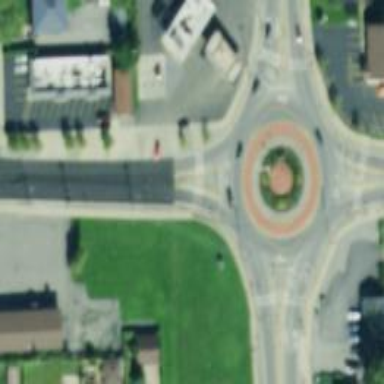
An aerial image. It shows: Asphalt road that is secondary route leading to roundabout.